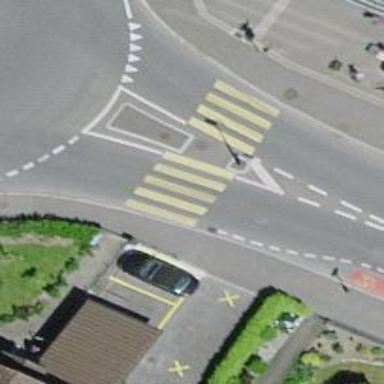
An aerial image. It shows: Marked crossing with zebra crossing. There is island at the crossing.